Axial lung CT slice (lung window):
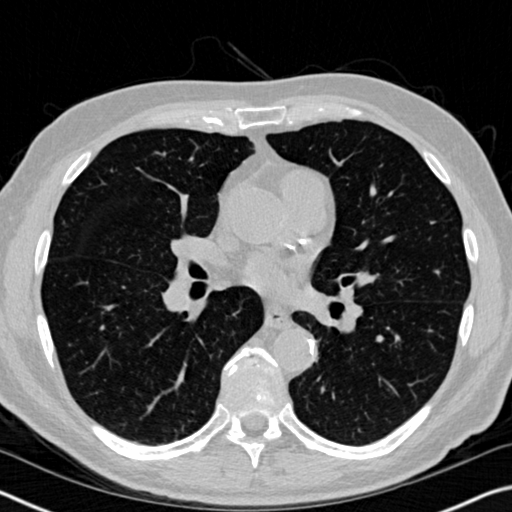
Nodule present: no